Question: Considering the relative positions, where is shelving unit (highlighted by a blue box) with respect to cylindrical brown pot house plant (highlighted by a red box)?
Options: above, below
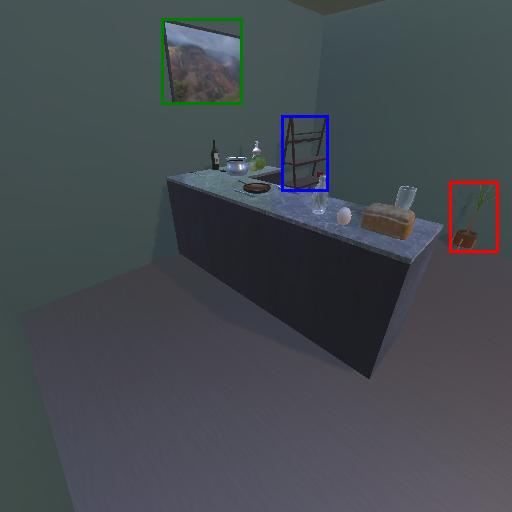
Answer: above